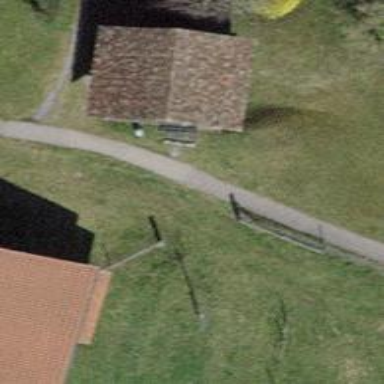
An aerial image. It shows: Black bench.